Brain MRI, FLAIR slice (ischemic stroke SISS case)
Modalities acquired: T1|T2|DWI|FLAIR
Volume shape: 230x230x154 voxels, spacing: 1x1x1 mm
Slice 79 of 154
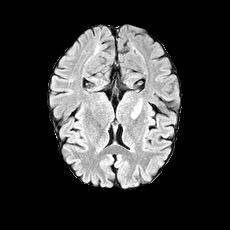
Lesion size: 1378 voxels